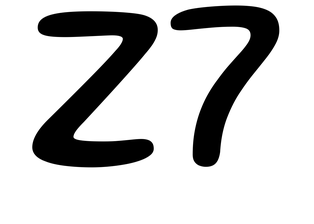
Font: Gluten_Regular